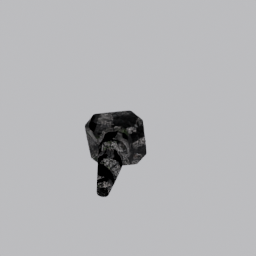
Label: tools